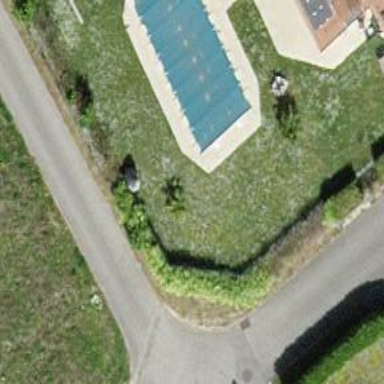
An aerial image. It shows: Swimming pool located in leisure land.